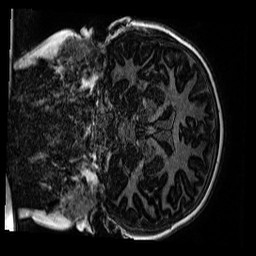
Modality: MP2RAGE
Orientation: coronal
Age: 10
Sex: male
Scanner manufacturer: siemens
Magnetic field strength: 3 T
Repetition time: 4 s
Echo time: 0.00299 s